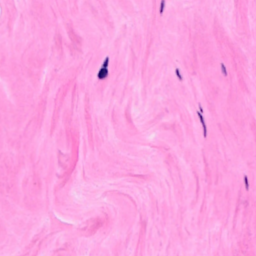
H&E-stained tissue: Breast